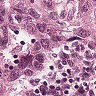
Metastatic tissue present: yes